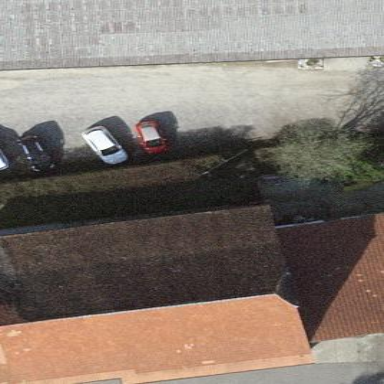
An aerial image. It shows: Simple house.